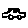
Label: car